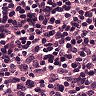
Metastatic tissue present: yes